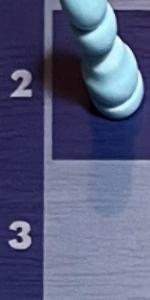
Label: Empty